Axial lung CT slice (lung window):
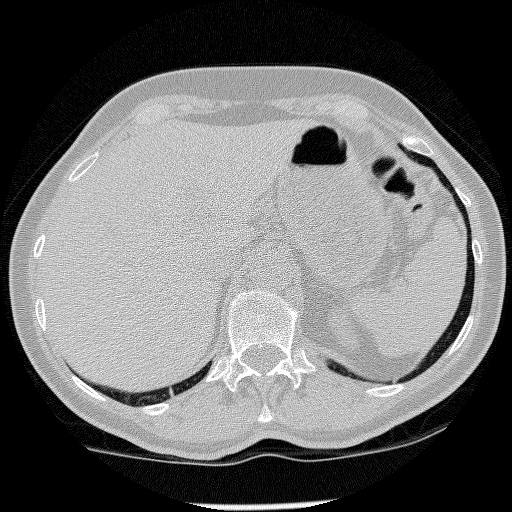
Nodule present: no